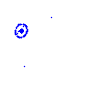
Particle: pion